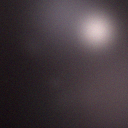
Screen state: off